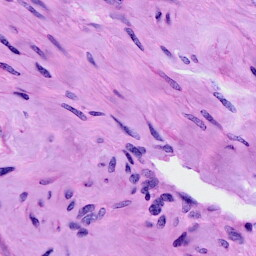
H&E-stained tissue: Cervix